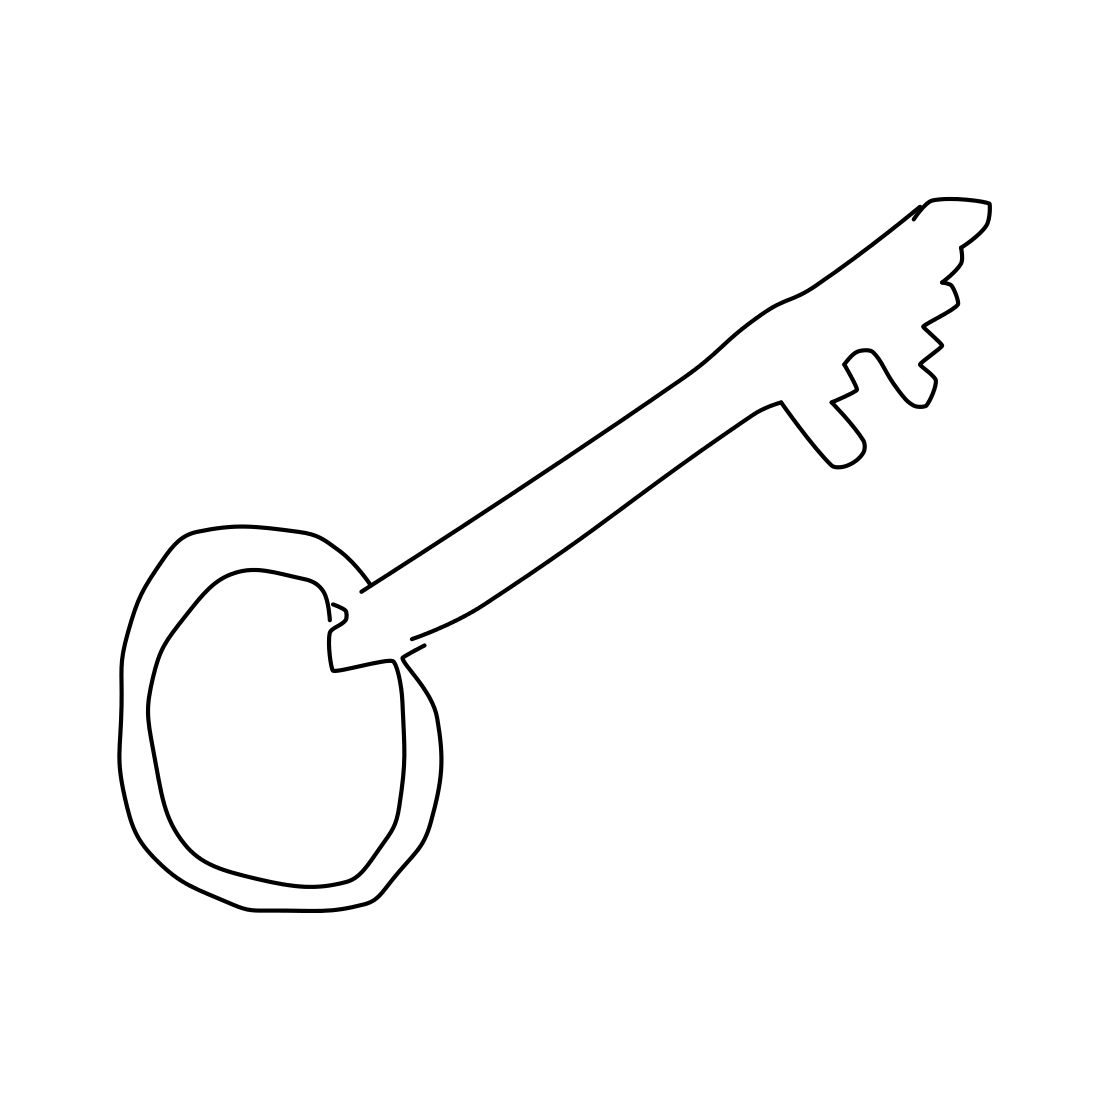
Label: key